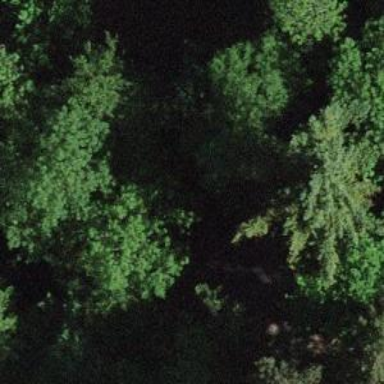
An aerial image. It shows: Forest.